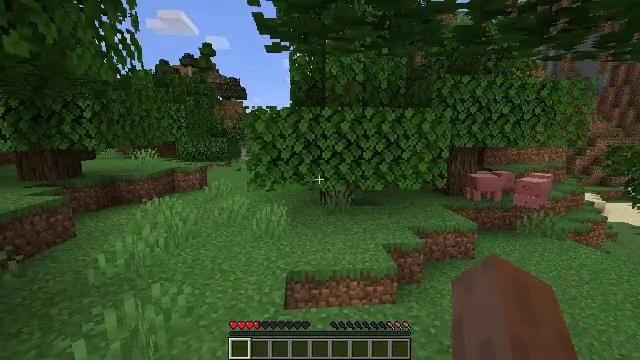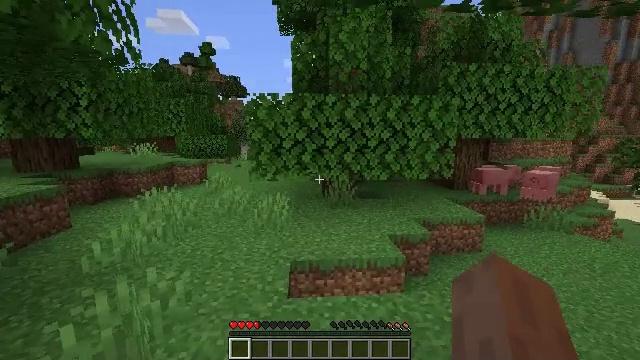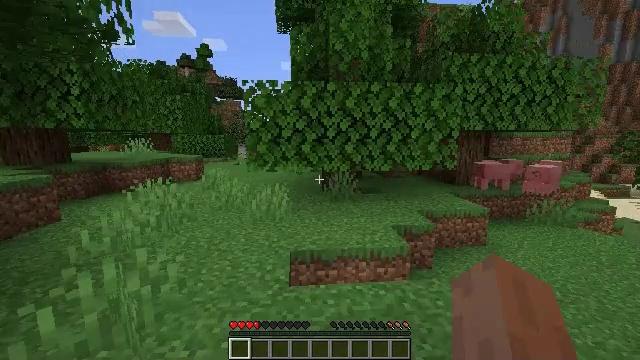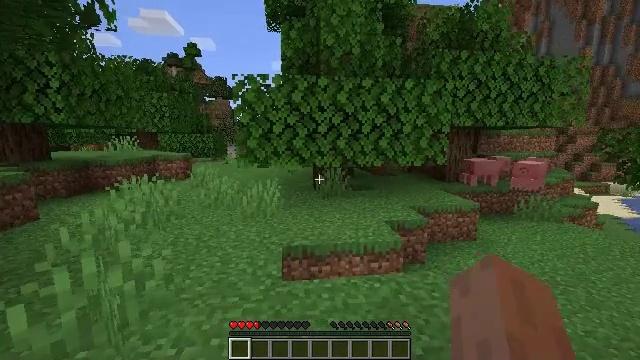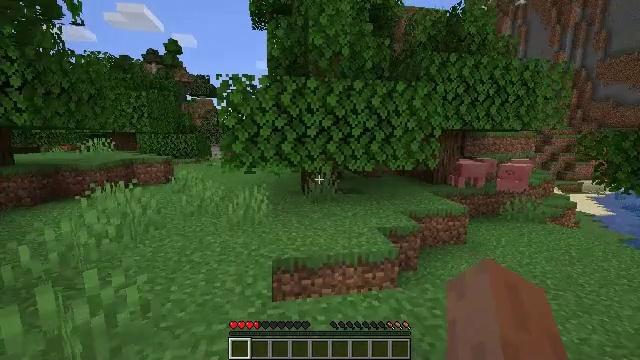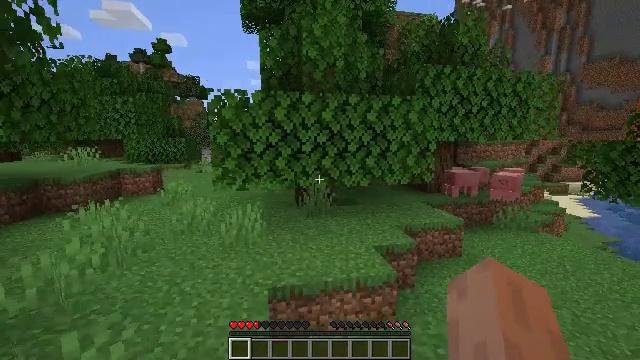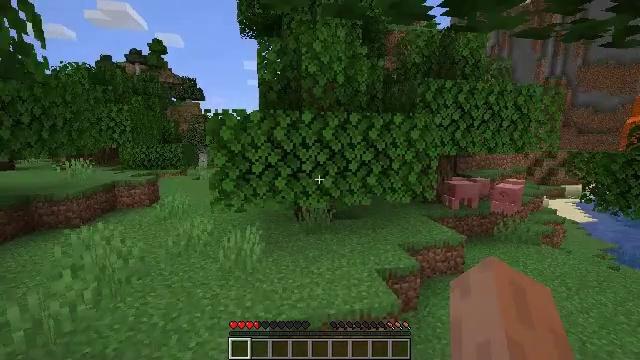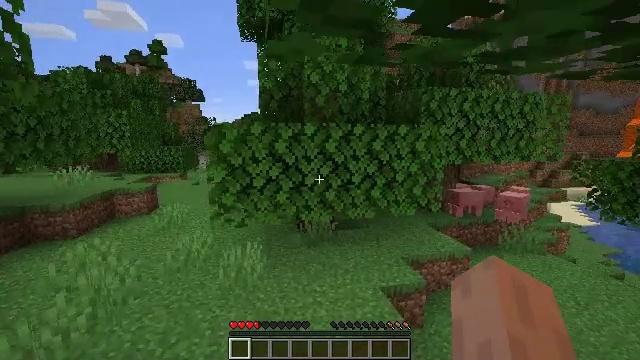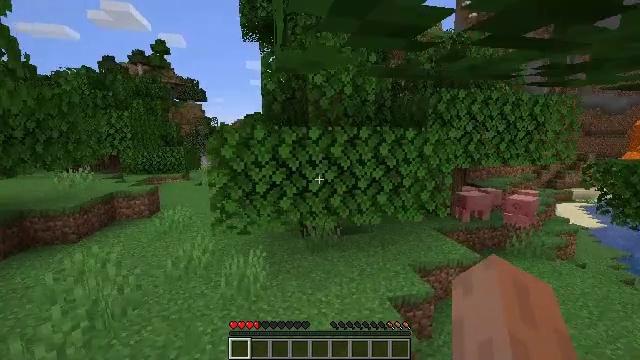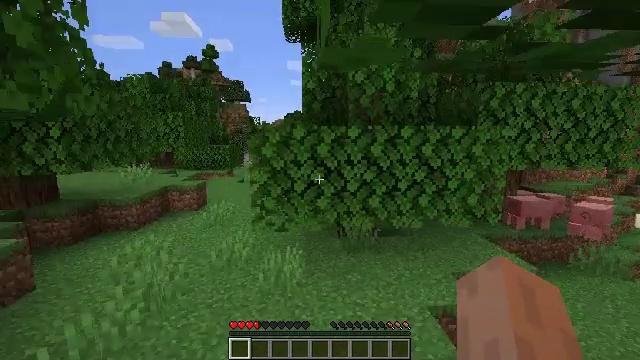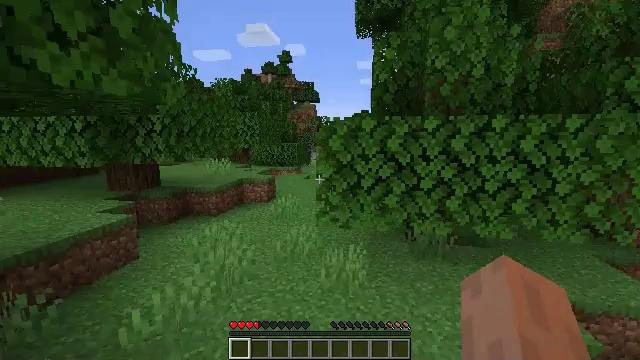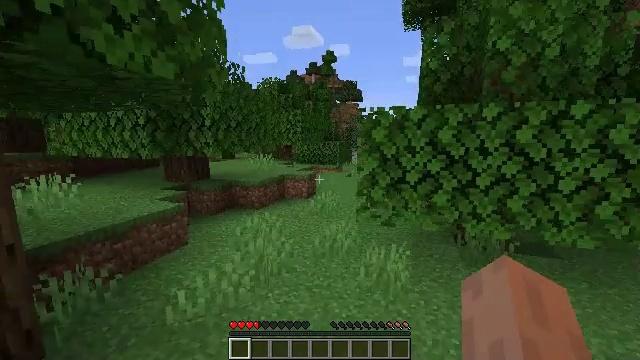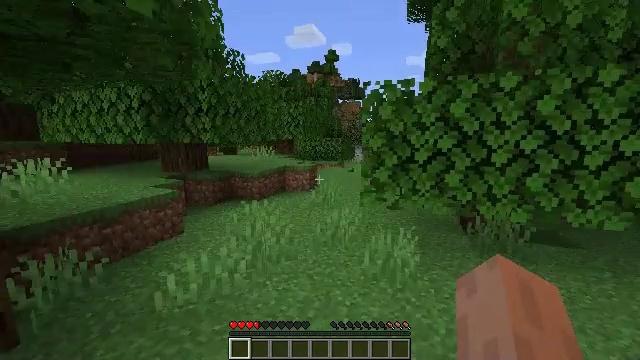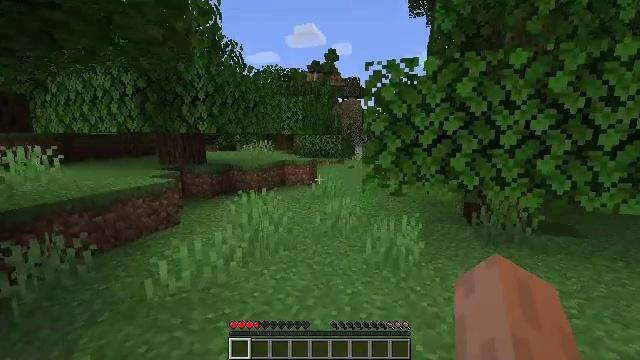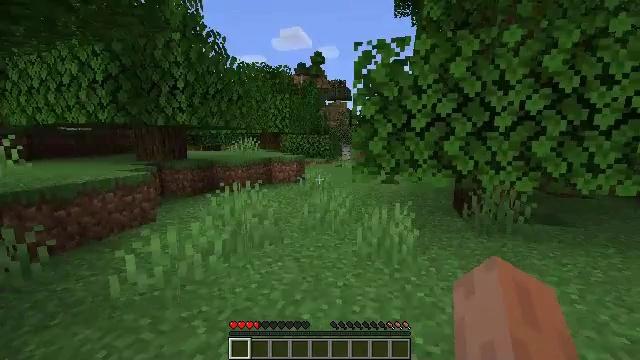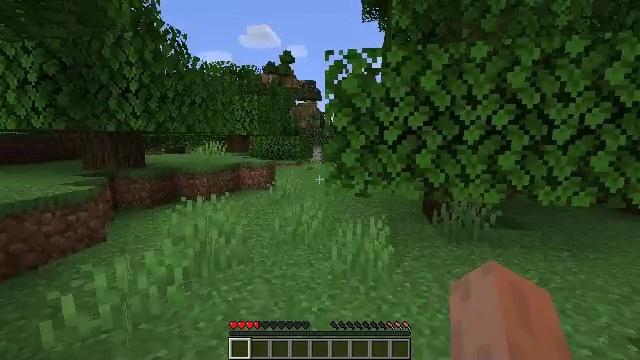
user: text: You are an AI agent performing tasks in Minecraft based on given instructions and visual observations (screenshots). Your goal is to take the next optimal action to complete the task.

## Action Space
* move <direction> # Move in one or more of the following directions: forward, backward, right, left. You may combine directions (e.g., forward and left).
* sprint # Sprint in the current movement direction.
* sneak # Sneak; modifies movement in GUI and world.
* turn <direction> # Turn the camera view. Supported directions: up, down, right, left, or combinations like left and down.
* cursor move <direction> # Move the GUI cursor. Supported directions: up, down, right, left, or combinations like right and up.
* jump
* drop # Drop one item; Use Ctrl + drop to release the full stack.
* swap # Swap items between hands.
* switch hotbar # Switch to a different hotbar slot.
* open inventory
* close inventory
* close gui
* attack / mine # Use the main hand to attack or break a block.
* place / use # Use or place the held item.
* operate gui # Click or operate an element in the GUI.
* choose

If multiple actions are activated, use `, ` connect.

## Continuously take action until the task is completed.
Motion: motion action
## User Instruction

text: Hunt a pig.
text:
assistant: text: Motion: move forward and move left, sprint, jump
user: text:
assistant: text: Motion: move forward, sprint, jump
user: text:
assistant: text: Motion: move forward, sprint, turn right, jump
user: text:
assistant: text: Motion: move forward, sprint, turn right, jump
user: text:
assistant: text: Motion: move forward, sprint, turn right, jump
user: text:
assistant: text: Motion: move forward, sprint, jump
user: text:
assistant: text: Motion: move forward, sprint, jump
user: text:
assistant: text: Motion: move forward and move left, sprint, jump
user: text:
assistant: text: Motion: move forward and move left, sprint, turn left, jump
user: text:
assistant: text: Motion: move forward and move left, sprint, turn left, jump
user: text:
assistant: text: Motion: move forward and move left, sprint, turn left, jump
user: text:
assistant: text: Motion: move forward, sprint, jump
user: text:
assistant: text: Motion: move forward, sprint, jump
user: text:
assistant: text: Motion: move forward, sprint, turn right, jump
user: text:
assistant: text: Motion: move forward, sprint, turn right, jump
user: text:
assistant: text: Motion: move forward, sprint, turn right, jump
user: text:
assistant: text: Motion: move forward, sprint, turn right, jump
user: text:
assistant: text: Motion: move forward, sprint, turn right and down, jump
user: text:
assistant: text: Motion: move forward, sprint, turn right, jump
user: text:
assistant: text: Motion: move forward, jump
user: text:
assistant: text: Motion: move forward, jump
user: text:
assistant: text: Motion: move forward, jump
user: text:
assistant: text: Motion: move forward, turn right, jump
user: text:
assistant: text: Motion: move forward, turn right, jump
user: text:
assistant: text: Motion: move forward, turn right, jump
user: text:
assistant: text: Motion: move forward and move right, turn right, jump
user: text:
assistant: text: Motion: move forward and move right, turn right, jump
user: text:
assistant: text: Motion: move forward and move right, turn right, jump
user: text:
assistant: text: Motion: move forward and move right, turn right, jump
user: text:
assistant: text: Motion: move forward and move right, turn right, jump